Field crop: tomato
Growth stage: 1
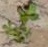
Species: portulaca